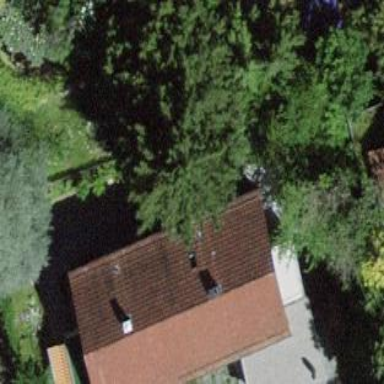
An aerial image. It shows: Semidetached house with gabled roof made of roof tiles.